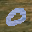
Label: 0